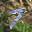
Label: 7